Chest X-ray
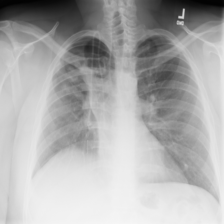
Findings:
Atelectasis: positive
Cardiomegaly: negative
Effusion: negative
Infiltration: positive
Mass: negative
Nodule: positive
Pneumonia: negative
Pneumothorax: negative
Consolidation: negative
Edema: negative
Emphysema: negative
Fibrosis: negative
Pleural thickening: negative
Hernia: negative